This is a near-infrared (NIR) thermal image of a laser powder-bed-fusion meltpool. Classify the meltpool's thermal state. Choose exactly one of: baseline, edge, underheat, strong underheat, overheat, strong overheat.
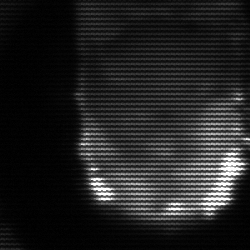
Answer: baseline